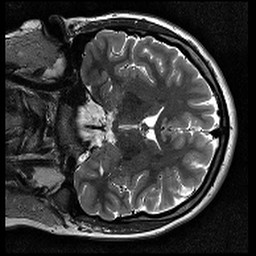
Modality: T2w
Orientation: coronal
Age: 23
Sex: female